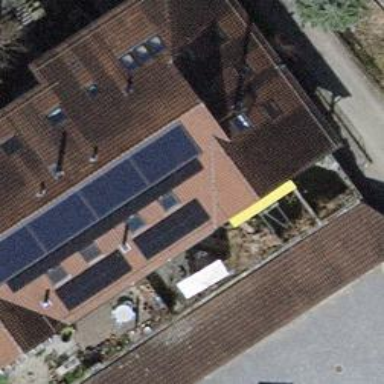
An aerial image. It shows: Solar power generator utilizing photovoltaic technology with solar photovoltaic panels.